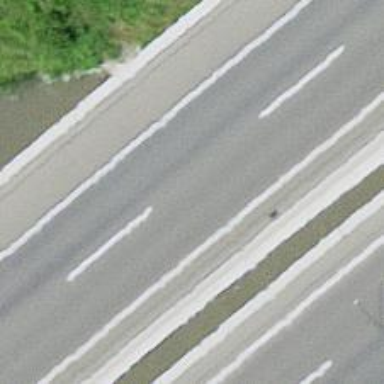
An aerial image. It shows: Bridge over motorway.